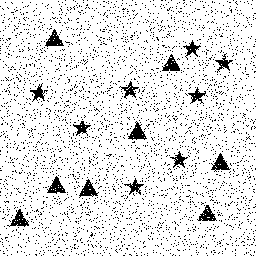
Squares: 0
Triangles: 8
Stars: 8
Total shapes: 16